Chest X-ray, PA view. Patient: 64 years old, sex F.
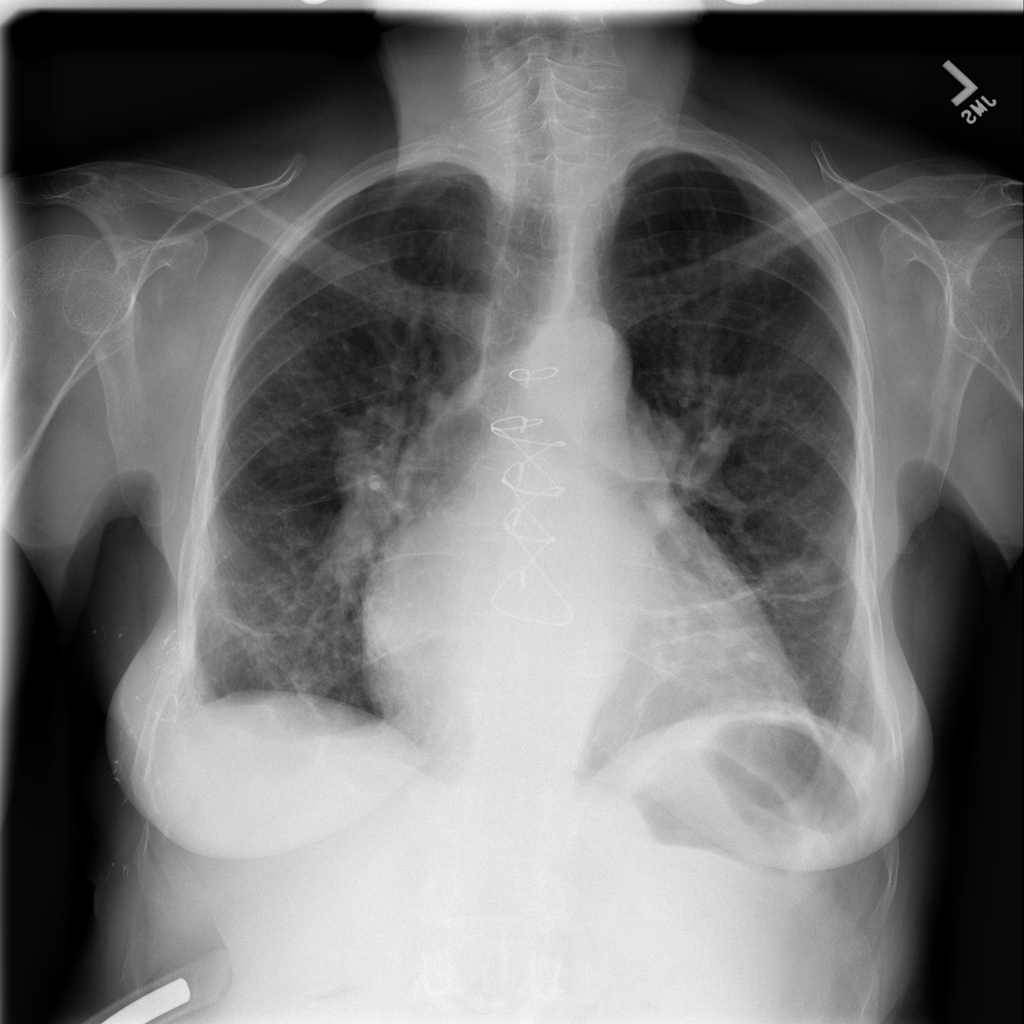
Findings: Cardiomegaly